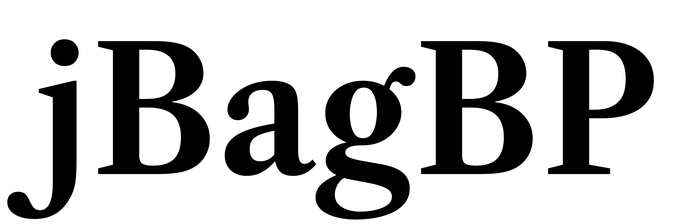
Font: LibreCaslonText_SemiBold